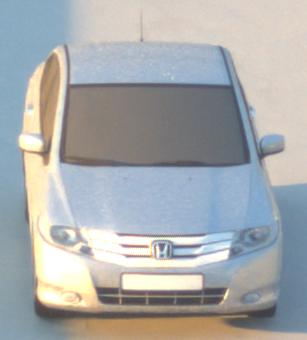
Make: Honda
Model: City
Detailed model: Gen. 6
Model produced from: 2008
Model produced until: 2013
Doors: 4
Color: white
Road condition: dry road
Daytime: sunrise or sunset
Contrast: medium contrast